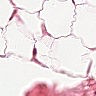
Metastatic tissue present: no